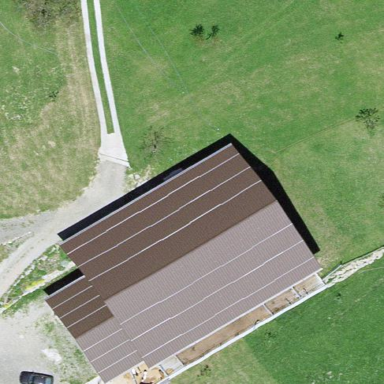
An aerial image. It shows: Stable.